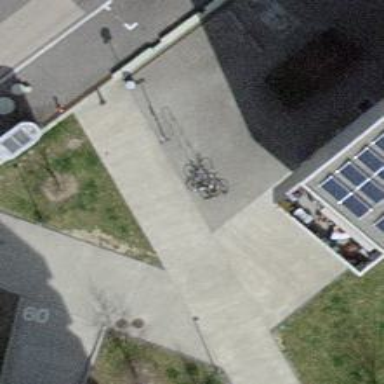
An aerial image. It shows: Bicycle parking area with stands available.